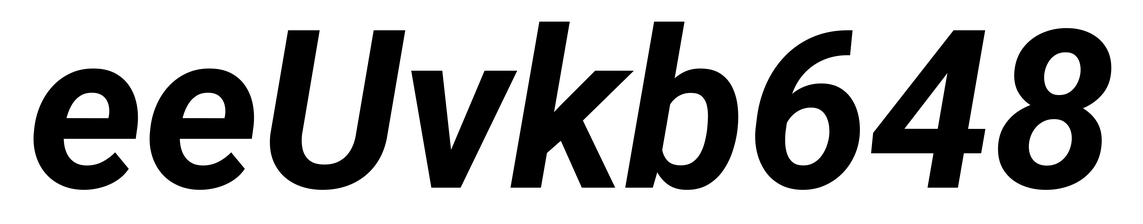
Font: Roboto-Italic_Bold_Italic